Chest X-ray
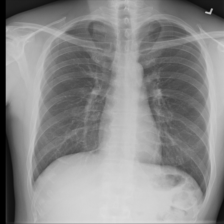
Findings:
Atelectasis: negative
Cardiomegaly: negative
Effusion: negative
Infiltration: negative
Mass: negative
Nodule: negative
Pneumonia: negative
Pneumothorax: negative
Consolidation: negative
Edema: negative
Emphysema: negative
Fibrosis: negative
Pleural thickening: negative
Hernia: negative